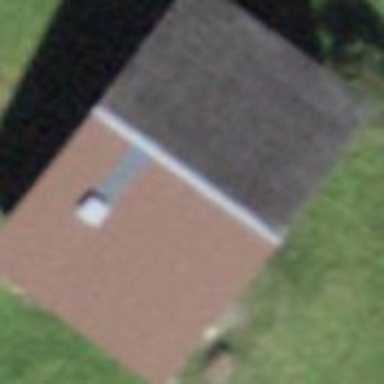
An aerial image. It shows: Cabin.